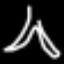
Label: The Eiffel Tower